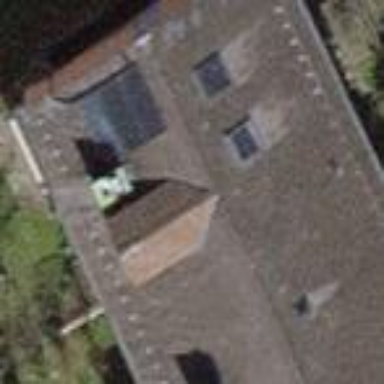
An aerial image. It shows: Building with tiled roof.